Question: I was trying to implement the following FFT filter kernel:

'''
public partial class Form1 : Form
{
public Form1()
{
InitializeComponent();
Bitmap image = DataConverter2d.ReadGray(StandardImage.LenaGray);
Array2d<double> dImage = DataConverter2d.ToDouble(image);
int newWidth = Tools.ToNextPowerOfTwo(dImage.Width) * 2;
int newHeight = Tools.ToNextPowerOfTwo(dImage.Height) * 2;
double n = 6;
double f0 = 0.5;
double theta = 60;
double a = 0.4;
Array2d<Complex> kernel2d = CustomFft(newWidth, newHeight, n, f0, theta, a);
dImage.PadTo(newWidth, newHeight);
Array2d<Complex> cImage = DataConverter2d.ToComplex(dImage);
Array2d<Complex> fImage = FourierTransform.ForwardFft(cImage);
// FFT convolution .................................................
Array2d<Complex> fOutput = new Array2d<Complex>(newWidth, newHeight);
for (int x = 0; x < newWidth; x++)
{
for (int y = 0; y < newHeight; y++)
{
fOutput[x, y] = fImage[x, y] * kernel2d[x, y];
}
}
Array2d<Complex> cOutput = FourierTransform.InverseFft(fOutput);
Array2d<double> dOutput = Rescale2d.Rescale(DataConverter2d.ToDouble(cOutput));
dOutput.CropBy((newWidth - image.Width) / 2, (newHeight - image.Height) / 2);
Bitmap output = DataConverter2d.ToBitmap(dOutput, image.PixelFormat);
Array2d<Complex> cKernel = FourierTransform.InverseFft(kernel2d);
cKernel = FourierTransform.RemoveFFTShift(cKernel);
Array2d<double> dKernel = DataConverter2d.ToDouble(cKernel);
Array2d<double> dLimitedKernel = Rescale2d.Limit(dKernel);
Bitmap kernel = DataConverter2d.ToBitmap(dLimitedKernel, image.PixelFormat);
pictureBox1.Image = image;
pictureBox2.Image = kernel;
pictureBox3.Image = output;
}
private double Basic(double u, double v, double n, double f0, double rad, double a, double b)
{
double ua = u + f0 * Math.Cos(rad);
double va = v + f0 * Math.Sin(rad);
double ut = ua * Math.Cos(rad) + va * Math.Sin(rad);
double vt = (-1) * ua * Math.Sin(rad) + va * Math.Cos(rad);
double p = ut/a;
double q = vt/b;
double sqrt = Math.Sqrt(p*p + q*q);
return 1.0 / (1.0+ 0.414 * Math.Pow(sqrt, 2*n));
}
private double Custom(double u, double v, double n, double f0, double theta, double a)
{
double rad1 = (Math.PI / 180) * (90-theta);
double rad2 = rad1 + Math.PI;
double b = (a / 5.0) / (2*n);
double ka = Basic(u, v, n, f0, rad1, a, b);
double kb = Basic(u, v, n, f0, rad2, a, b);
return Math.Max(ka, kb);
}
private Array2d<Complex> CustomFft(double sizeX, double sizeY, double n, double f0, double theta, double a)
{
double halfX = sizeX / 2;
double halfY = sizeY / 2;
Array2d<Complex> kernel = new Array2d<Complex>((int)sizeX, (int)sizeY);
for (double y = 0; y < sizeY; y++)
{
double v = y / sizeY;
for (double x = 0; x < sizeX; x++)
{
double u = x / sizeX;
double kw = Custom(u, v, n, f0, theta, a);
kernel[(int)x, (int)y] = new Complex(kw, 0);
}
}
return kernel;
}
}
'''
<URL>
The problem with this filter is, it can only rotate between 0-90 degrees, and doesn't work outside that range.
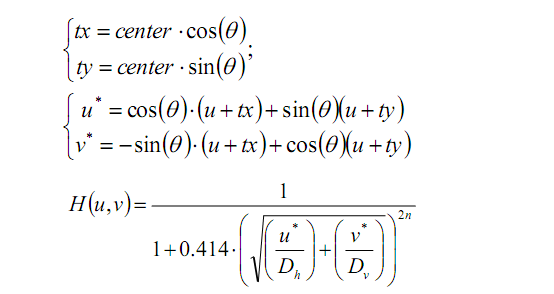
Answer: Rotate 90, 180, and 270 using lossless transforms and then use this for the remainder of the rotate.